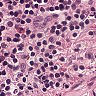
Metastatic tissue present: no